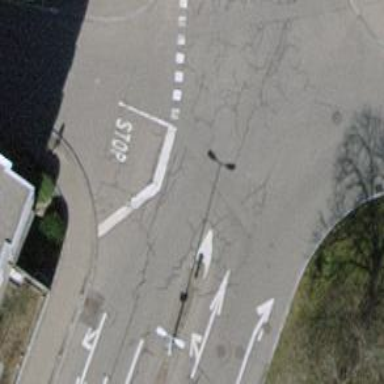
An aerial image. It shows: Residential road with asphalt surface and separate sidewalk.